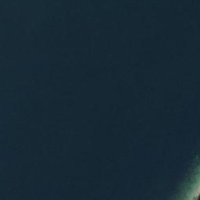
EUNIS habitat code: 14
Species observed at this site:
Phalacrocorax carbo
Mergus merganser